Interaction volume radius: 10 \u00c5
Interaction volume height: 10 \u00c5
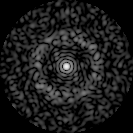
Disorder parameter: 0.8133